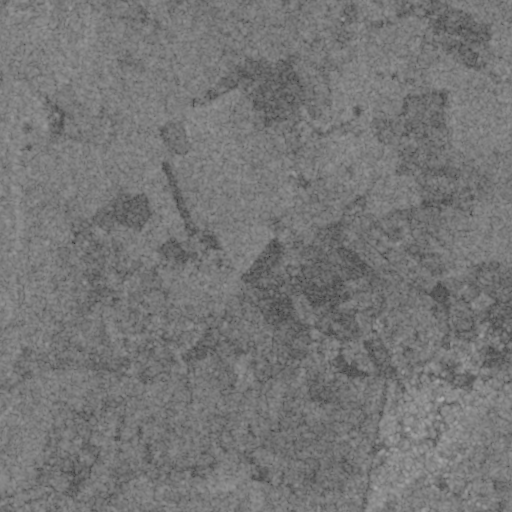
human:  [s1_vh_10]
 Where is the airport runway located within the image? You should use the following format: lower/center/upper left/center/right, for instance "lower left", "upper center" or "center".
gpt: The airport runway is located in the center right of the image.
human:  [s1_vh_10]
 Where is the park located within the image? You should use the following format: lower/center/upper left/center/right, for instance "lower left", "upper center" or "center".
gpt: The park is located in the lower right of the image.
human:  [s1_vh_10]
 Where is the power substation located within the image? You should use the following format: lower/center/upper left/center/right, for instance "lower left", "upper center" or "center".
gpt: The power substation is located in the lower right of the image.
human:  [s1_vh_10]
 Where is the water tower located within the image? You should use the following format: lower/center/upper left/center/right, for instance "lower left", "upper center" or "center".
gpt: The water tower is located in the lower right of the image.
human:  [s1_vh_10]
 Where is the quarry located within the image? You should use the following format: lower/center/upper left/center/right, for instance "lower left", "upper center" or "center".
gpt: There is no quarry in the image.

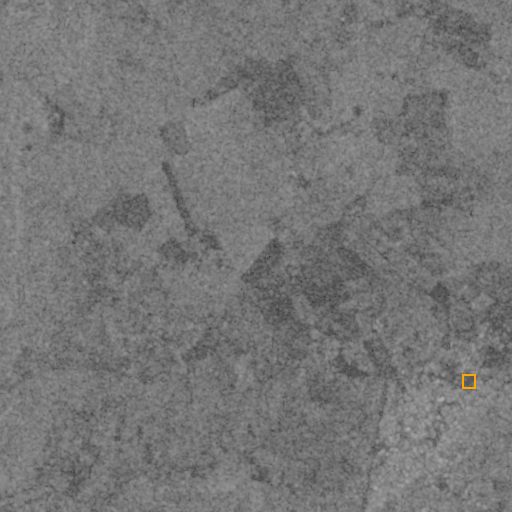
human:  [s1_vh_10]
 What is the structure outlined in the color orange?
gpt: The structure outlined in orange is a park.
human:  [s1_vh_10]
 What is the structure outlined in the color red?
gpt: There is no red outline.